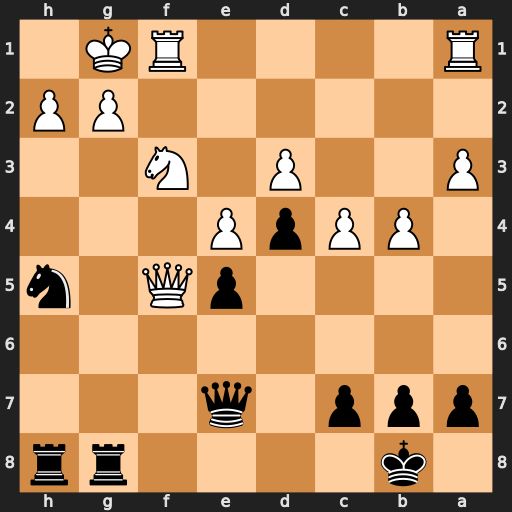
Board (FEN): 1k4rr/ppp1q3/8/4pQ1n/1PPpP3/P2P1N2/6PP/R4RK1
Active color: b
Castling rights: -
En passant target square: -
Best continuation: Nf4 Ra2 Rh5 Qxh5 Nxh5